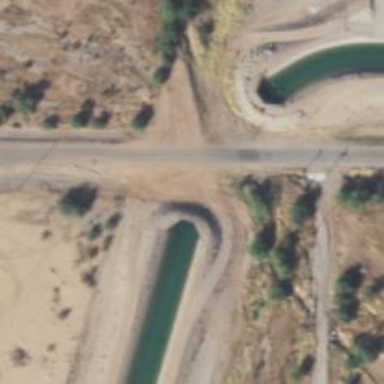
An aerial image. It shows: Culvert tunneling through canal used for irrigation services.